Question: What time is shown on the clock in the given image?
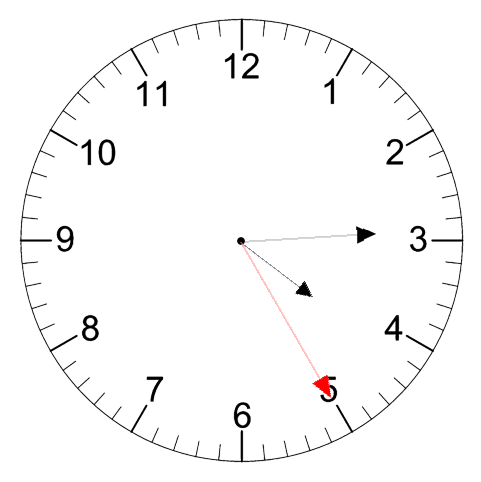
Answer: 04:14:25